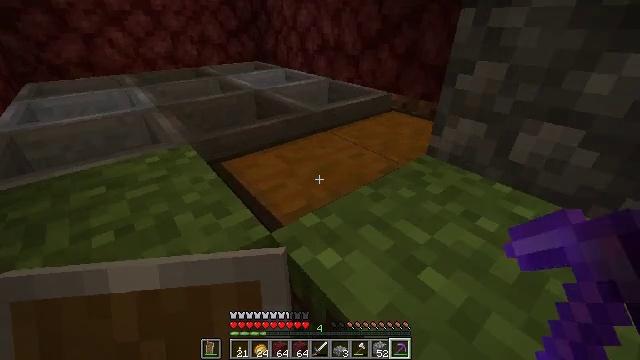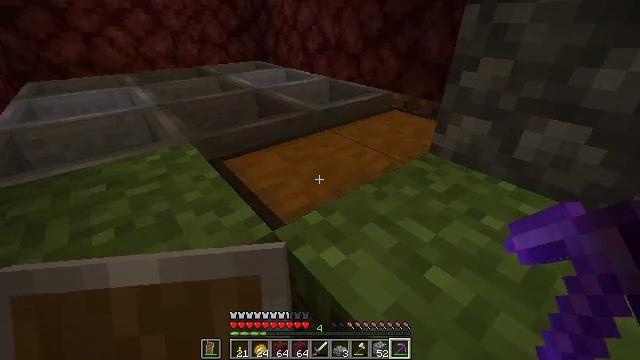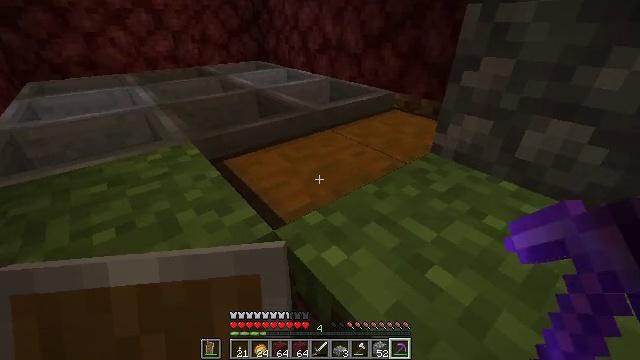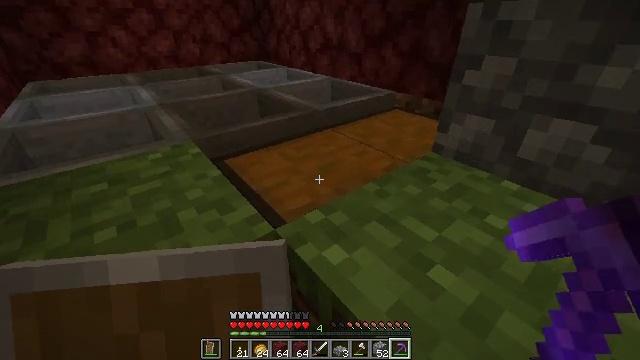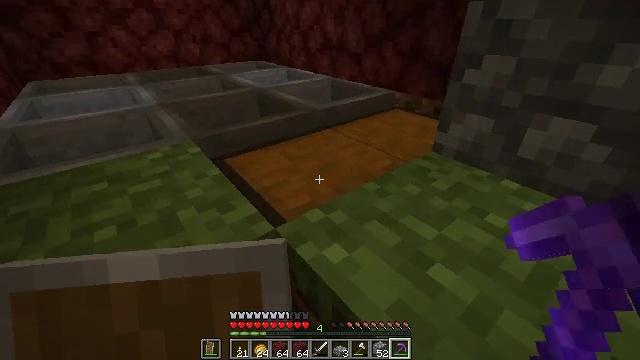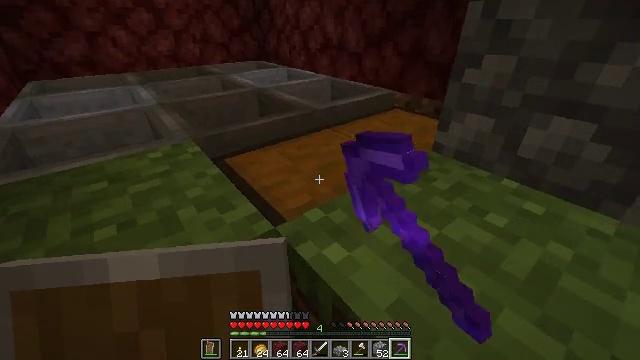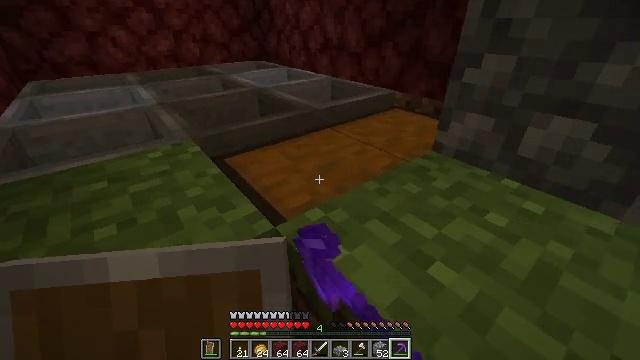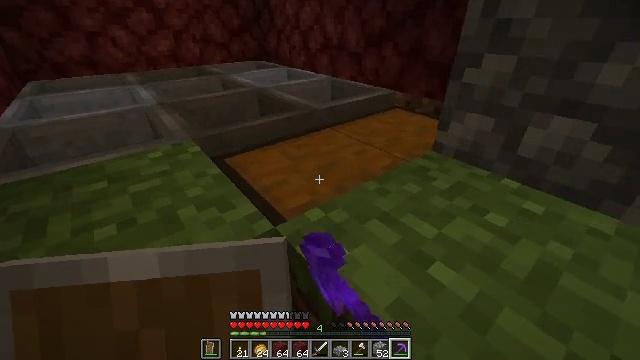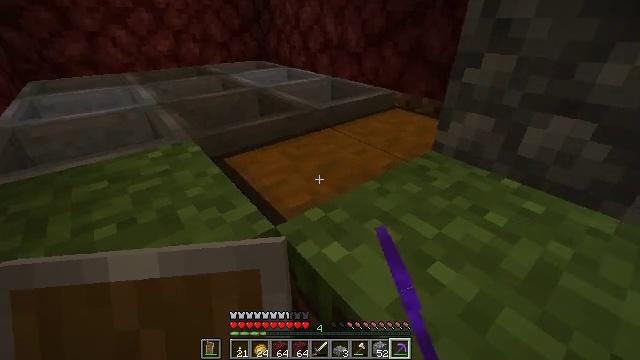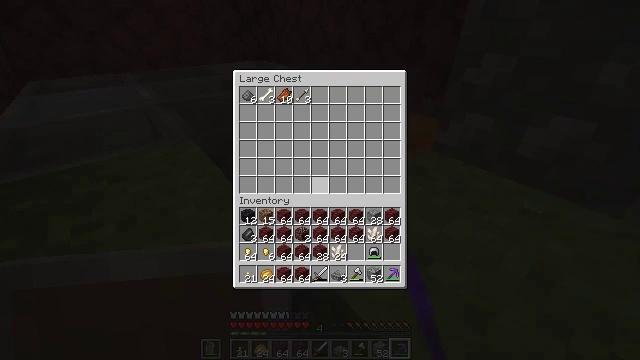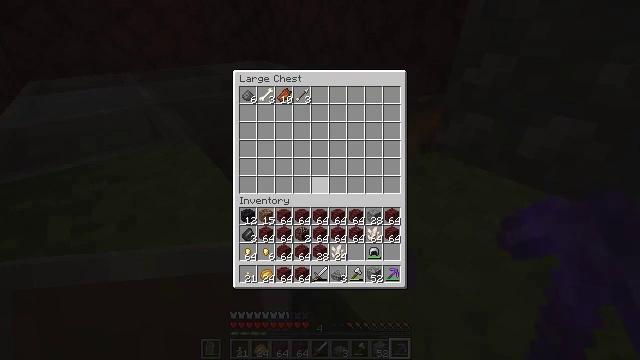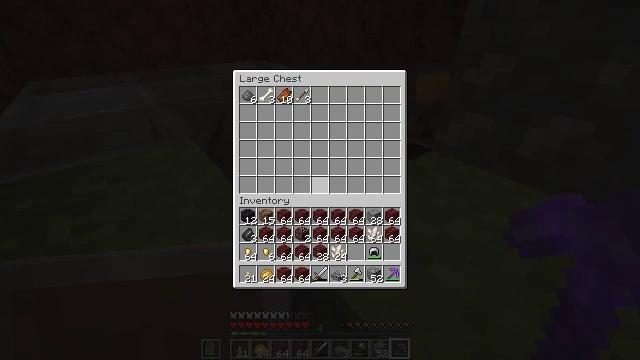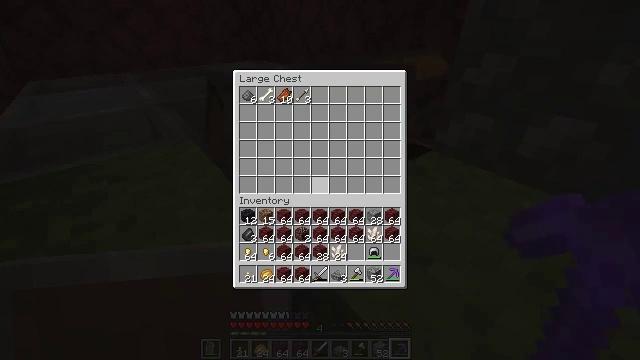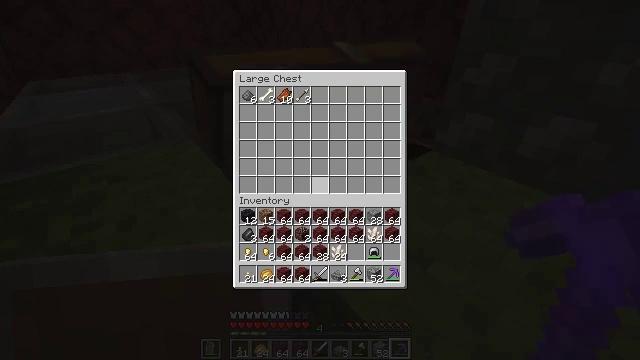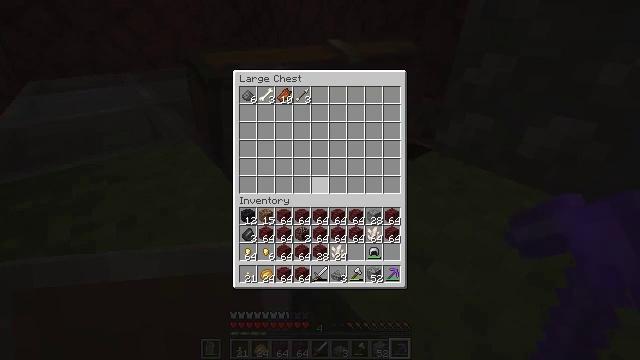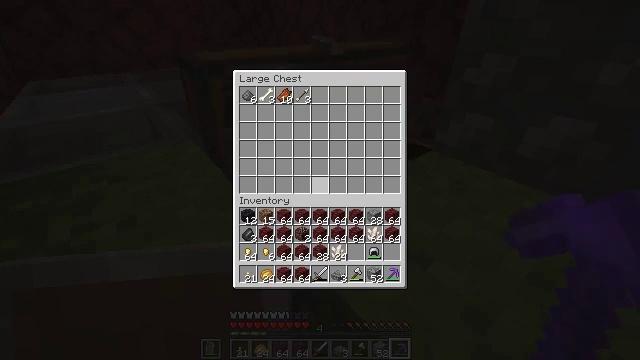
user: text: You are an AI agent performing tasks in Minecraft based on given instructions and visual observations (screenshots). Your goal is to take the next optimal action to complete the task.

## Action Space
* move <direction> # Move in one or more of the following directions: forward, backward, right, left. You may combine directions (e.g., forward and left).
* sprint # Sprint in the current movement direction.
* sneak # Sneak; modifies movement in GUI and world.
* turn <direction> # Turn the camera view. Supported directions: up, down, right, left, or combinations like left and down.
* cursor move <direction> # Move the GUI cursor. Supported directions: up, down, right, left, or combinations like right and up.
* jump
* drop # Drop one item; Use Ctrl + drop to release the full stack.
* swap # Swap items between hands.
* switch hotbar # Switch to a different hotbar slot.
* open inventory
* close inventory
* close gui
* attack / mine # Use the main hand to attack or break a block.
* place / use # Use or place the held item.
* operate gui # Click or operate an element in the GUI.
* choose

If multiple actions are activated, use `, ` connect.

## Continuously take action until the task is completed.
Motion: motion action
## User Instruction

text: craft item air
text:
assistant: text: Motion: no_op
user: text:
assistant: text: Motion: no_op
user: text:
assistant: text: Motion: no_op
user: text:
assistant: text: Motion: use / place
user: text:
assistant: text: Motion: use / place
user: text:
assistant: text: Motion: use / place
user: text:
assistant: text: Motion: no_op
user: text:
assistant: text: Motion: no_op
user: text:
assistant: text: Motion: no_op
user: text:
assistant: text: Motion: no_op
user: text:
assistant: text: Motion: no_op
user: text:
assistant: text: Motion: no_op
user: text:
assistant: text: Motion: no_op
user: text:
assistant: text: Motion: no_op
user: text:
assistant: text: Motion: no_op
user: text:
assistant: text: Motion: no_op
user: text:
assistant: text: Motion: no_op
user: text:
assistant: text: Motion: no_op
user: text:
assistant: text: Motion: no_op
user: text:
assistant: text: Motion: no_op
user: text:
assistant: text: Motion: open inventory
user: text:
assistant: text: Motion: open inventory
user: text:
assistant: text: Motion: open inventory
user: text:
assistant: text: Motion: no_op
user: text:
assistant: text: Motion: turn right and up
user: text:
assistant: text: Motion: move right, turn right
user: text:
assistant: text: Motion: move right, turn right
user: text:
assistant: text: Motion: move right, turn right and up
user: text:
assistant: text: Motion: move forward and move right, turn right and up
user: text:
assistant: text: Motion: move forward and move right, turn right and up